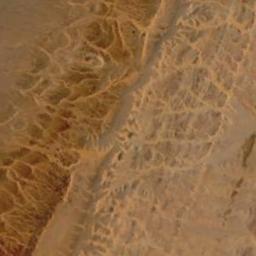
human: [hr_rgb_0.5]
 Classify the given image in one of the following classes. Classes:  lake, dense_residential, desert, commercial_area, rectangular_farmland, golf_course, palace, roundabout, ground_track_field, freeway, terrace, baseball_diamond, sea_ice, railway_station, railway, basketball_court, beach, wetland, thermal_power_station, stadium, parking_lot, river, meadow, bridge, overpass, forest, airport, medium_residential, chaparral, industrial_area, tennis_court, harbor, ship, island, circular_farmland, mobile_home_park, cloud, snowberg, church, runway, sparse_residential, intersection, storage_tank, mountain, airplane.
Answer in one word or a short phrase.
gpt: desert